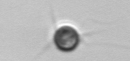
Label: Acanthoica_quattrospina